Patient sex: M
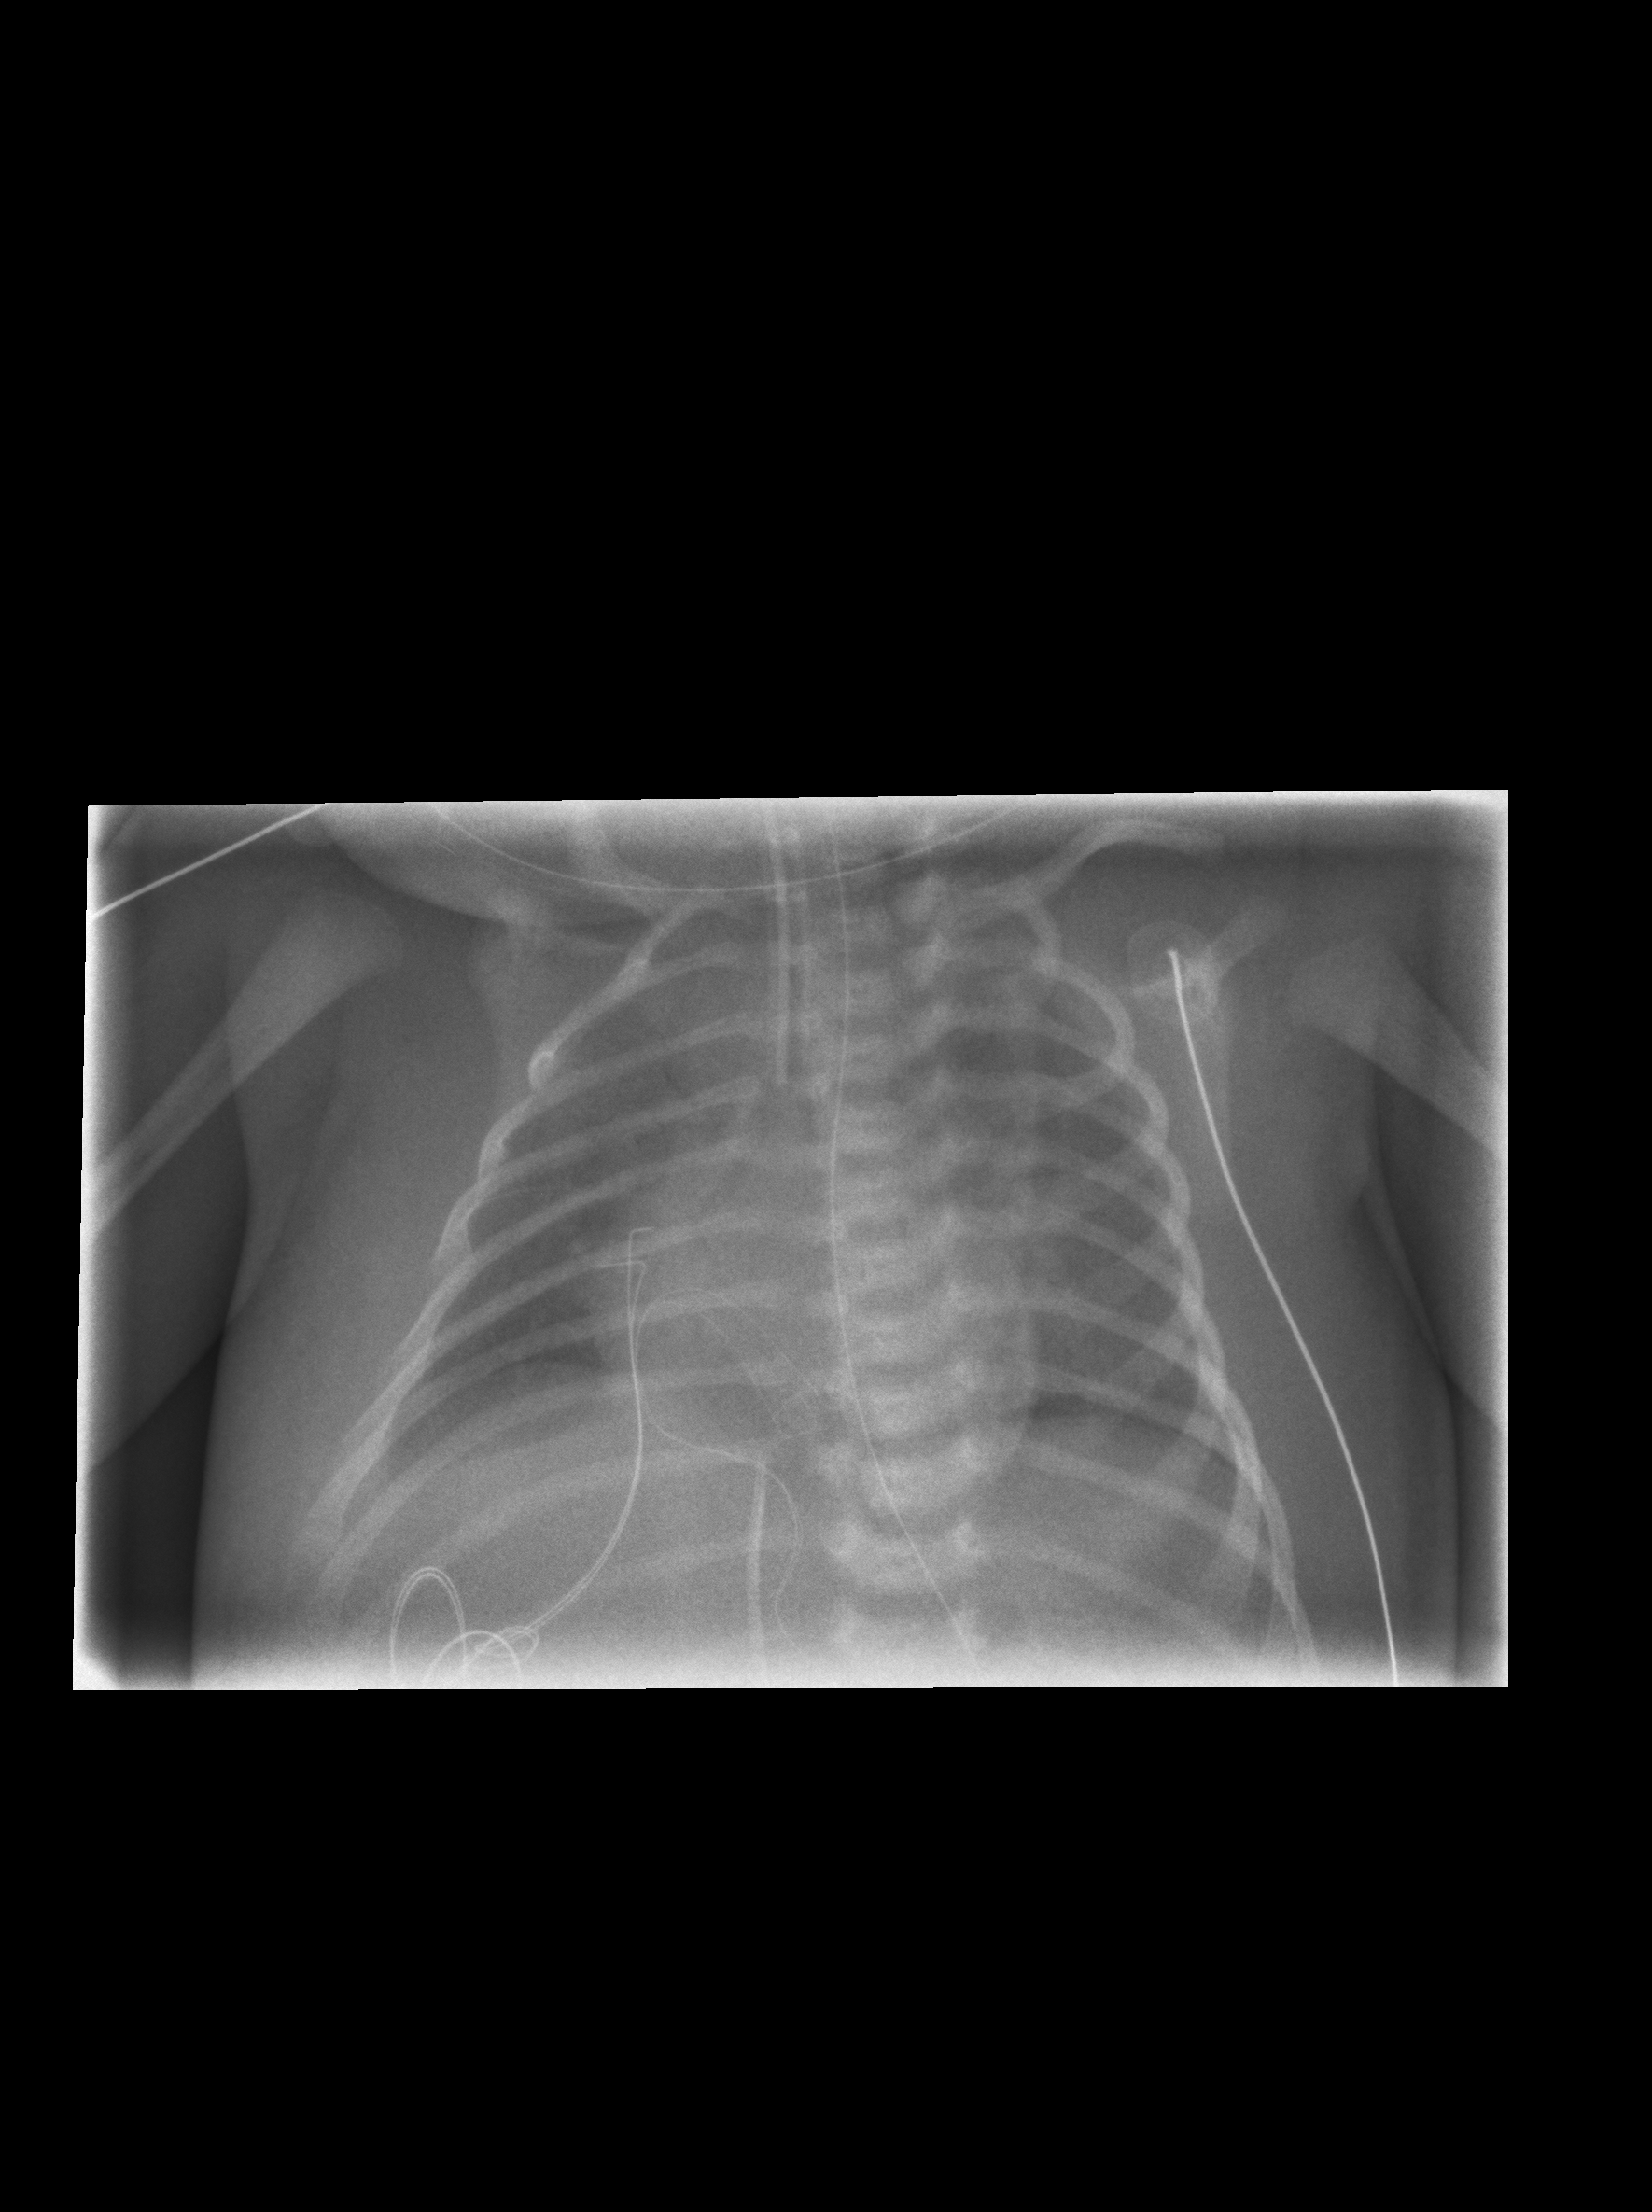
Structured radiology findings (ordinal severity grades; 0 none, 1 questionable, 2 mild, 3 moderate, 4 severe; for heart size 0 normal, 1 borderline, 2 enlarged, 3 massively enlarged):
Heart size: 0
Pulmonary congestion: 0
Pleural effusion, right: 2
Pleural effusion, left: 0
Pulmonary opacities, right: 0
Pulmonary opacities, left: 0
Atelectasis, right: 0
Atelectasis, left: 0